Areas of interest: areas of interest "Dingyang North Road People's Square"
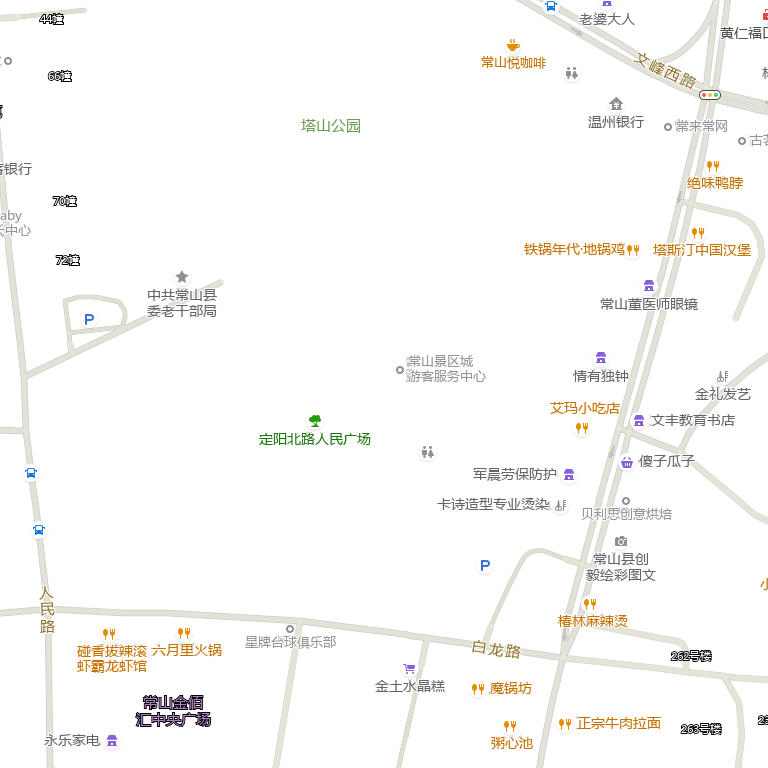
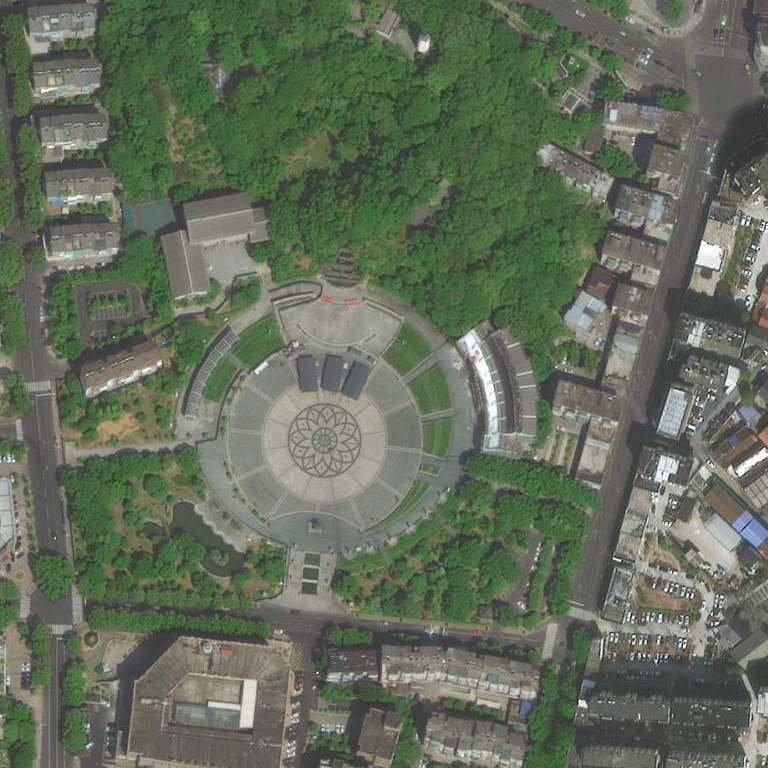